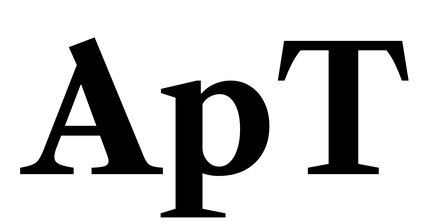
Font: LibreCaslonText_Bold